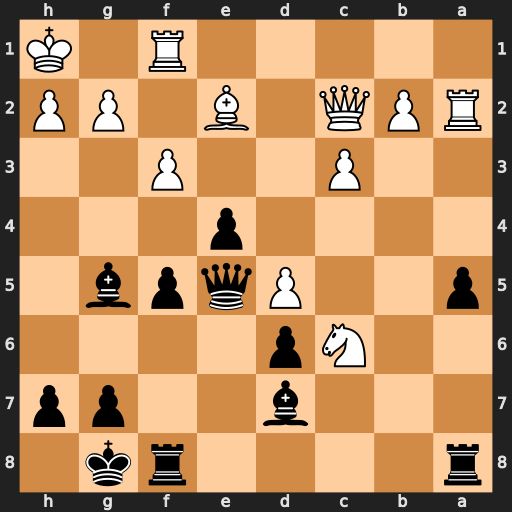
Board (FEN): r4rk1/3b2pp/2Np4/p2Pqpb1/4p3/2P2P2/RPQ1B1PP/5R1K
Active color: b
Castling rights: -
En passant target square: -
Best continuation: Qxd5 Nxa5 Rxa5 Rxa5 Qxa5